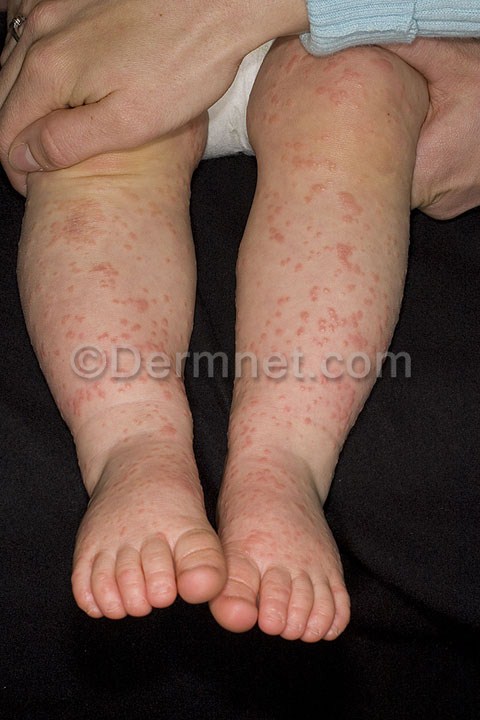
Disease: Exanthems and Drug Eruptions